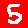
Digit: 5